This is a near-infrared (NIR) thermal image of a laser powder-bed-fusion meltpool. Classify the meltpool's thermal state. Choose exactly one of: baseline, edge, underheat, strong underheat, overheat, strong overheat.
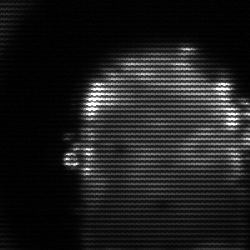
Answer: baseline